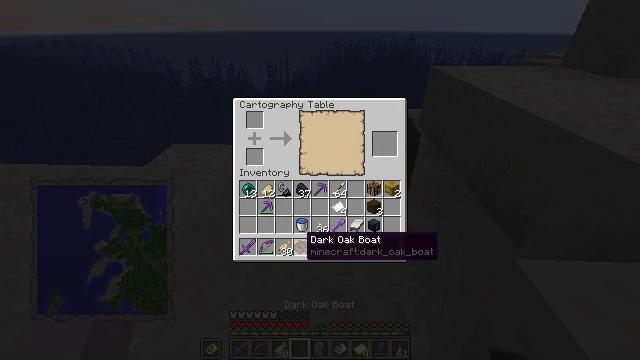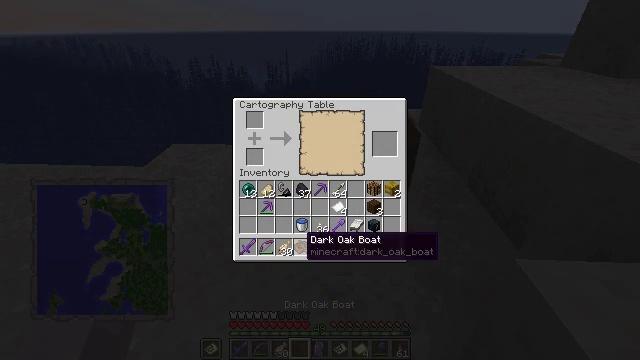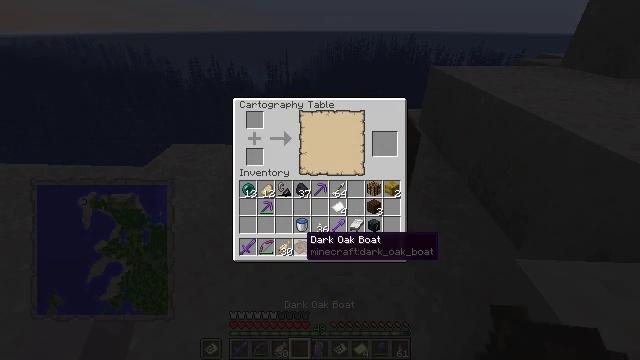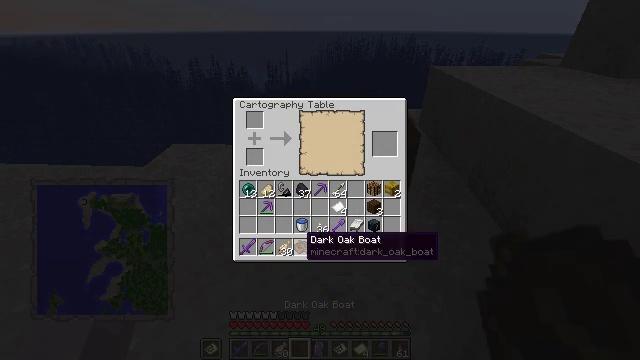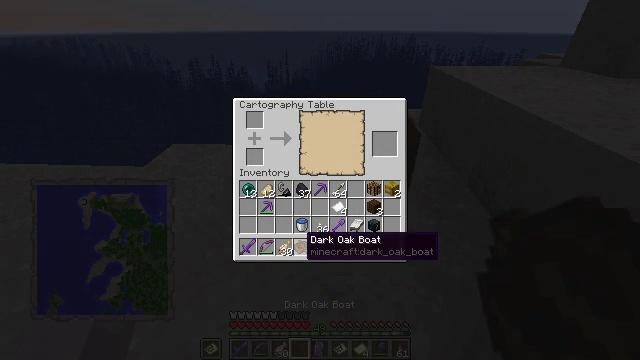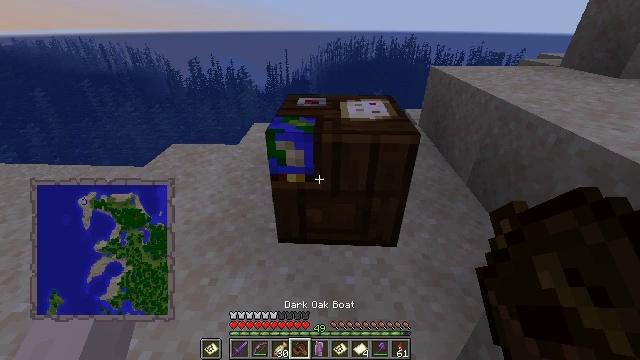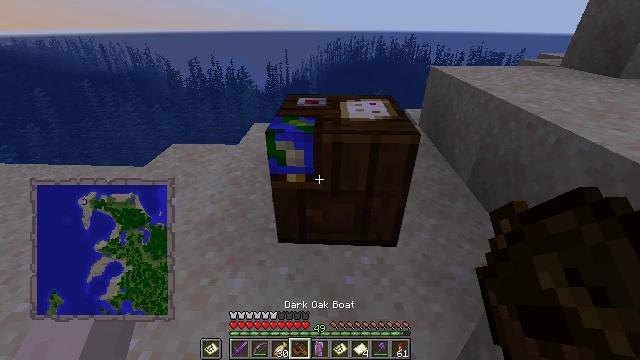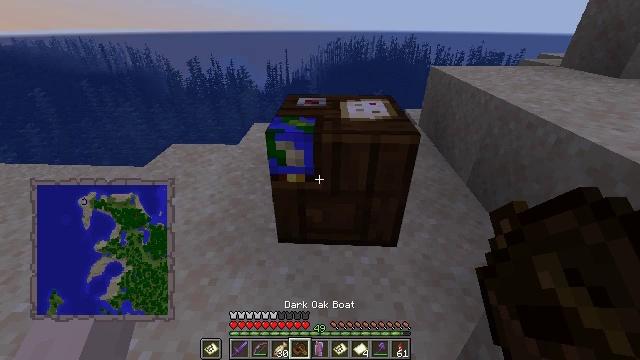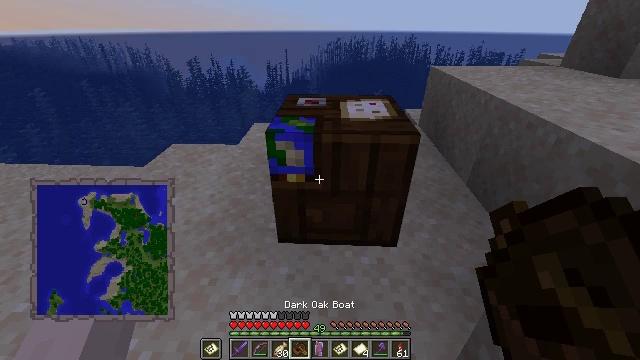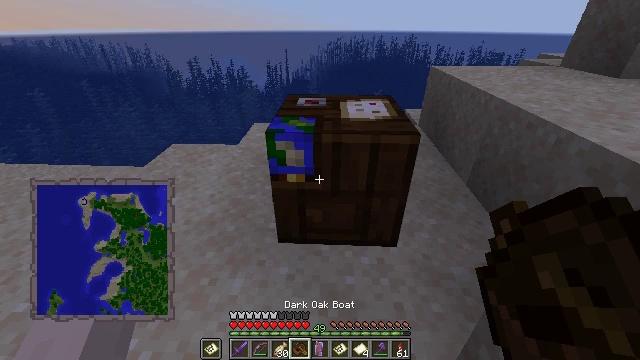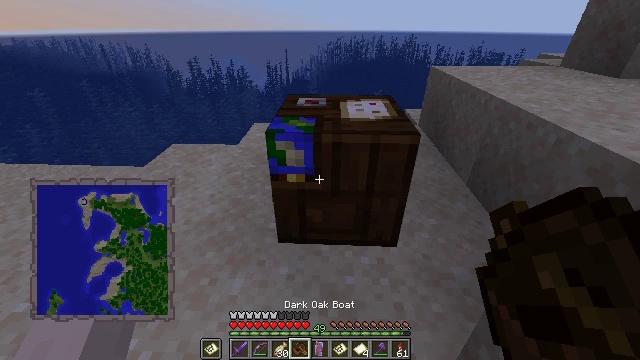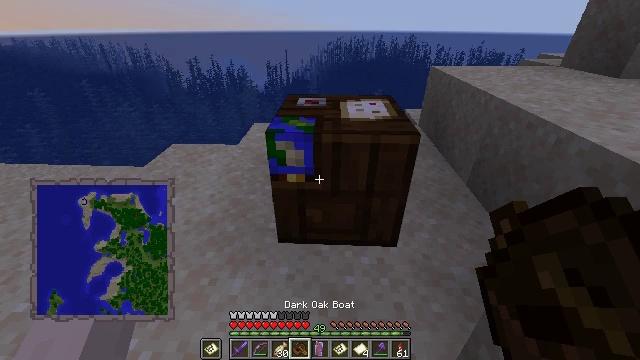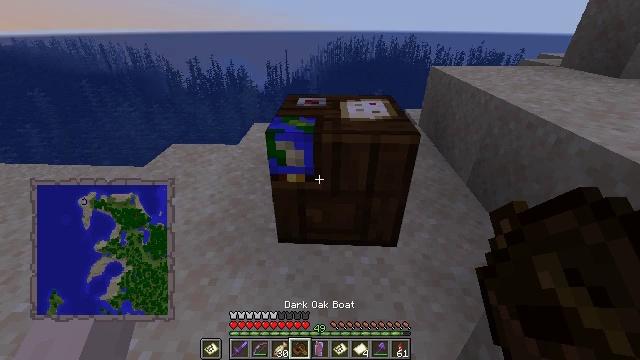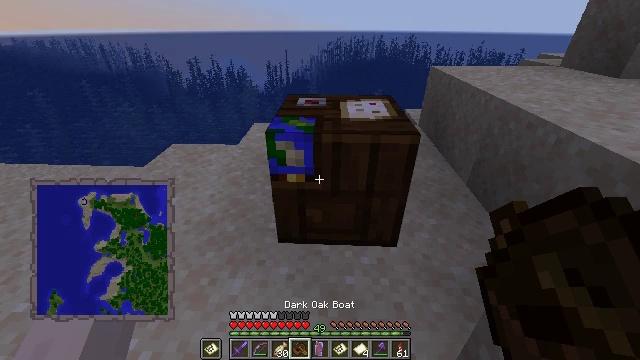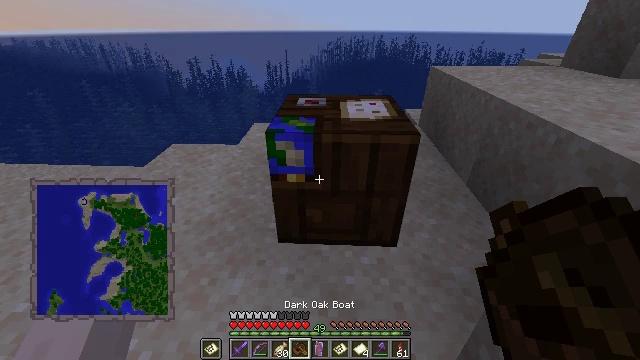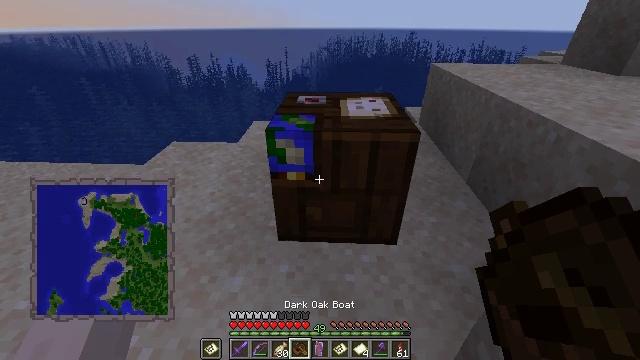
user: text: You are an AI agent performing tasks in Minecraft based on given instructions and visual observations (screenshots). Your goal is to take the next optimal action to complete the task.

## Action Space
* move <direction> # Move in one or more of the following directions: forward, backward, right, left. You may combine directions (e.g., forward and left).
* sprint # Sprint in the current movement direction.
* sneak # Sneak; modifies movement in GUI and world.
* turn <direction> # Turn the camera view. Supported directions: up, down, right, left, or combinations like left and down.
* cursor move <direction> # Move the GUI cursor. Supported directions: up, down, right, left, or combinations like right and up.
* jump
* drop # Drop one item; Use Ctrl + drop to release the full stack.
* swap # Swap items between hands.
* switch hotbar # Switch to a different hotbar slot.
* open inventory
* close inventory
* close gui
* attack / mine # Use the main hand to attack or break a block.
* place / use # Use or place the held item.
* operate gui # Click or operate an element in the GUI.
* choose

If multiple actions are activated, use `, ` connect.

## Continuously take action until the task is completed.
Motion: motion action
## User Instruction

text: Gather the cartography table from its current location.
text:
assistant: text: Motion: no_op
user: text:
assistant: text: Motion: no_op
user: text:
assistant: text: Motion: no_op
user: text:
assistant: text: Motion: no_op
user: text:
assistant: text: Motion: no_op
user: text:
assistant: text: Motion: no_op
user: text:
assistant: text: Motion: no_op
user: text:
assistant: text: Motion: no_op
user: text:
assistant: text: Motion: no_op
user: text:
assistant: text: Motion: no_op
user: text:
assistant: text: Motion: no_op
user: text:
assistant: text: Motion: no_op
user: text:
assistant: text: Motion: no_op
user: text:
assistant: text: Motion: no_op
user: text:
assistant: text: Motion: no_op
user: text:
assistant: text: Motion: turn right and down
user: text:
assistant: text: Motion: no_op
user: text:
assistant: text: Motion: move forward
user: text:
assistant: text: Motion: move forward
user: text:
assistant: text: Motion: move forward
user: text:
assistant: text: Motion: no_op
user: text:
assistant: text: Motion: no_op
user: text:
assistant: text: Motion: no_op
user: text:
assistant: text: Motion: no_op
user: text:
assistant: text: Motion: turn right and down
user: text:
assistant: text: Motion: turn right and down
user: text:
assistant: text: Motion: turn right
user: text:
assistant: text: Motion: no_op
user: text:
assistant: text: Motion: no_op
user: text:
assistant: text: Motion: no_op